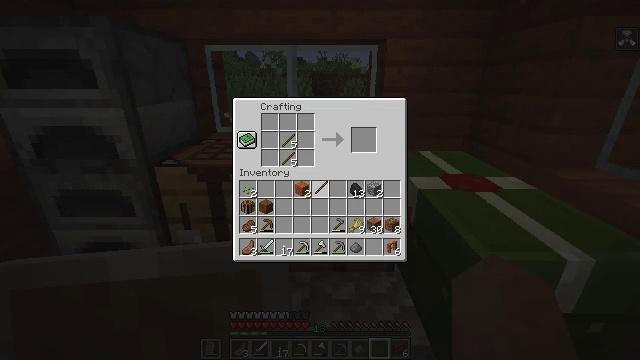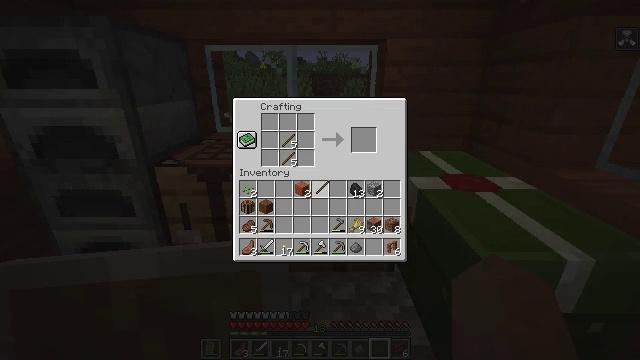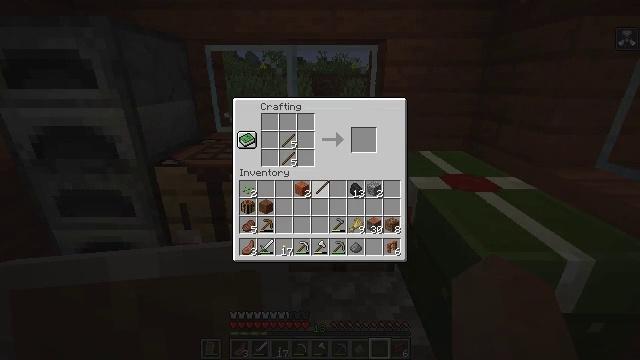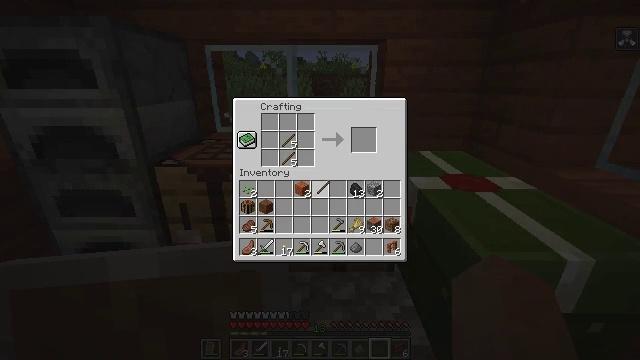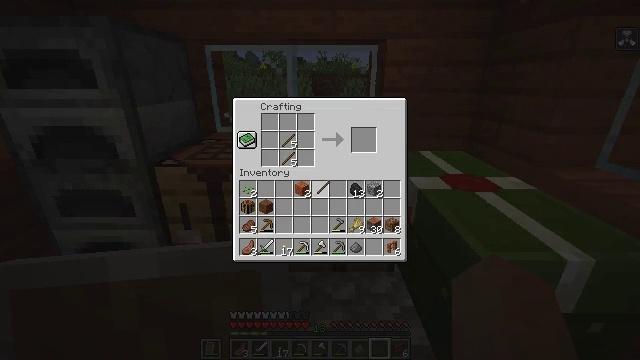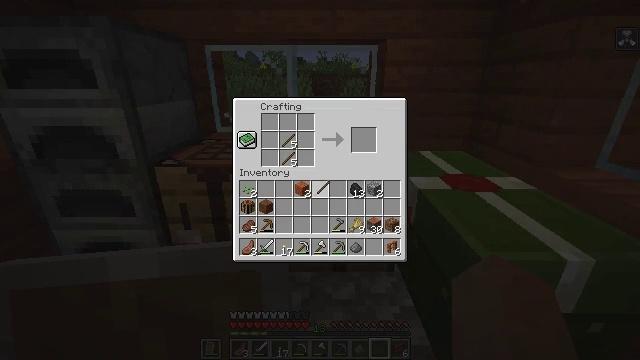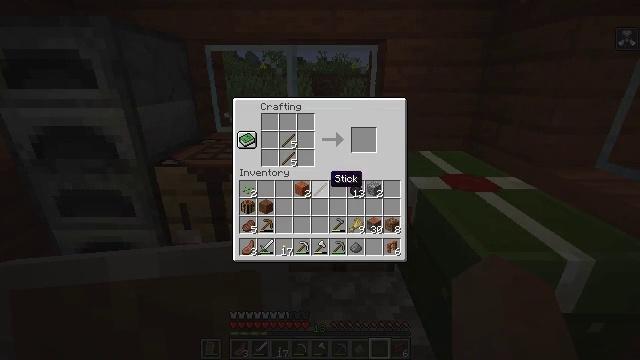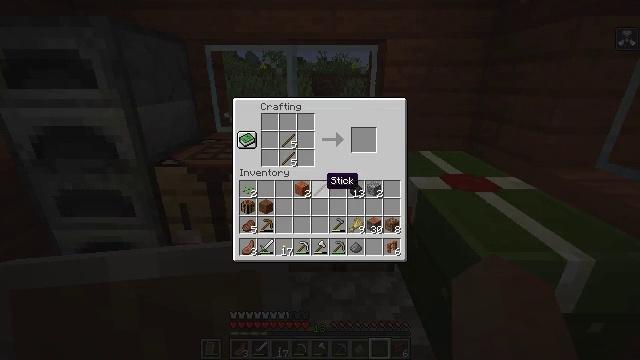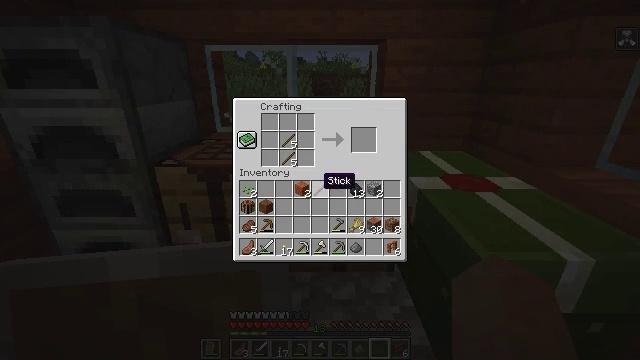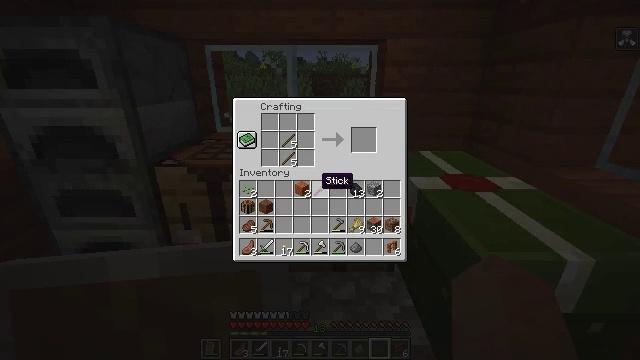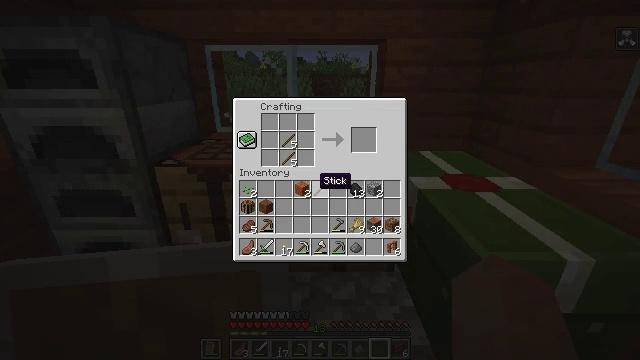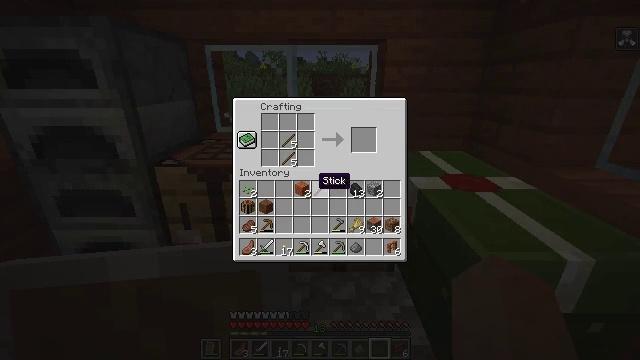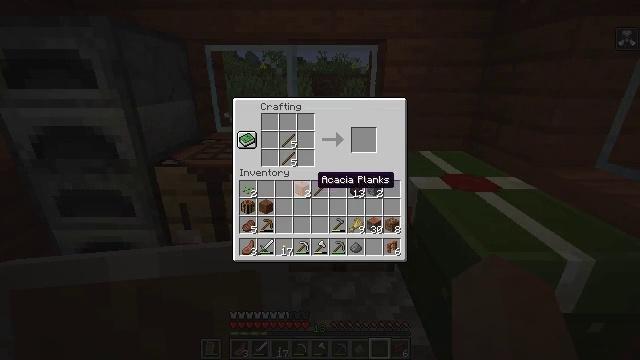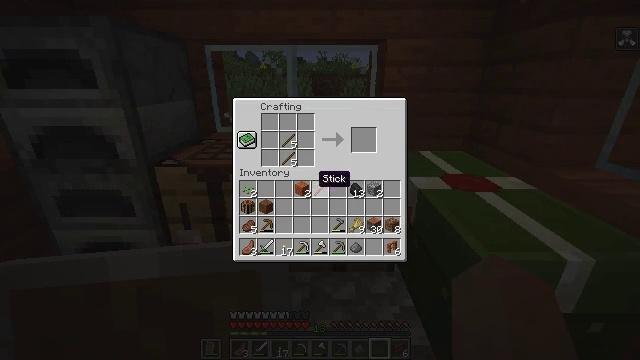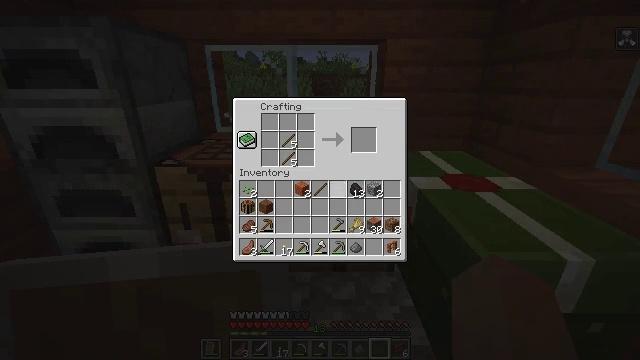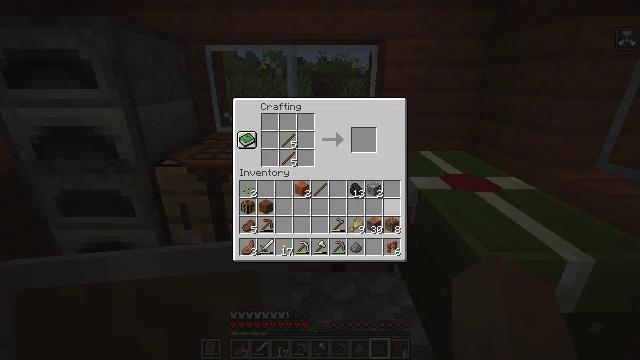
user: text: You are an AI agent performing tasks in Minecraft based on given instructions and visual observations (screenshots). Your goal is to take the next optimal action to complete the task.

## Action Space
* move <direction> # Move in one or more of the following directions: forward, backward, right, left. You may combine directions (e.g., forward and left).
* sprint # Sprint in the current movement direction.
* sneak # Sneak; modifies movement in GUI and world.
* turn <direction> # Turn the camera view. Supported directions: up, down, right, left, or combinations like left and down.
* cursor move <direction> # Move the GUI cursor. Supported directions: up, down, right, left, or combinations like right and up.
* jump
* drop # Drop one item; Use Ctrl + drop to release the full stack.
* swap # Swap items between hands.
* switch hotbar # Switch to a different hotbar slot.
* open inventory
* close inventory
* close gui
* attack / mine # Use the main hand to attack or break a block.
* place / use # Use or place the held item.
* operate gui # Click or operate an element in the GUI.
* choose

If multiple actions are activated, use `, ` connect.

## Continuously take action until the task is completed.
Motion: motion action
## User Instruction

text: Turn acacia wood into acacia planks.
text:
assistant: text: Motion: no_op
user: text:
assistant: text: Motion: no_op
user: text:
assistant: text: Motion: no_op
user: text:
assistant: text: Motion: operate gui
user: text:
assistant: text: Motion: operate gui
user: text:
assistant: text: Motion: no_op
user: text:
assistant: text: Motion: no_op
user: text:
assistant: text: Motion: no_op
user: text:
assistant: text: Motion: no_op
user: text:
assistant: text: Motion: no_op
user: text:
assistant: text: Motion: no_op
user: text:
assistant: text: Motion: no_op
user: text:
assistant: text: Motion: no_op
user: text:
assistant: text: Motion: cursor move right
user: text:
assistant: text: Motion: cursor move right and down
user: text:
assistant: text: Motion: cursor move right and down
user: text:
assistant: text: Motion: no_op
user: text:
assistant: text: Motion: no_op
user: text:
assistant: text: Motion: no_op
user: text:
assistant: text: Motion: no_op
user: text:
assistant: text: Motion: cursor move left
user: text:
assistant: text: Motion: cursor move left and up
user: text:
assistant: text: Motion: cursor move left and up
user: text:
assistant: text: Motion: cursor move left and up
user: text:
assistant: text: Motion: cursor move left and up
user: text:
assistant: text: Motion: cursor move left and up
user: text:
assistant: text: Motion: no_op
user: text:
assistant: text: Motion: no_op
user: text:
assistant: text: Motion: sneak
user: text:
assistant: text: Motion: sneak